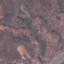
Land use / land cover class: HerbaceousVegetation